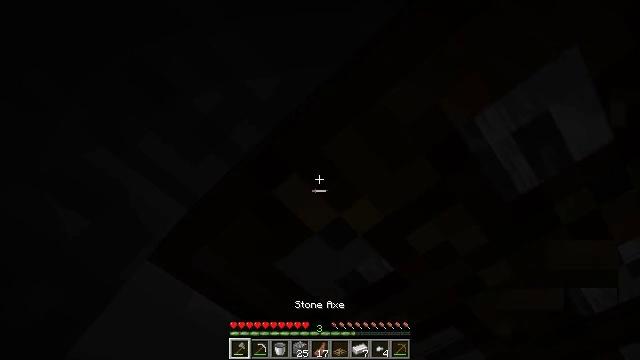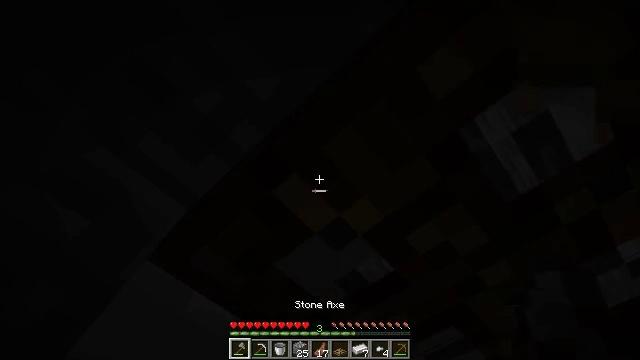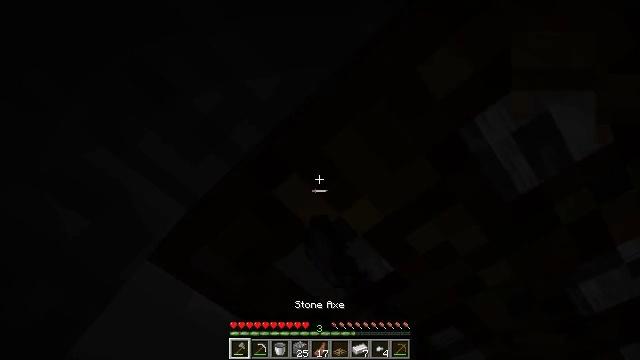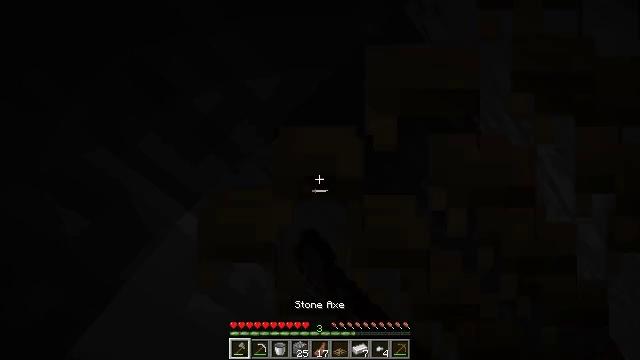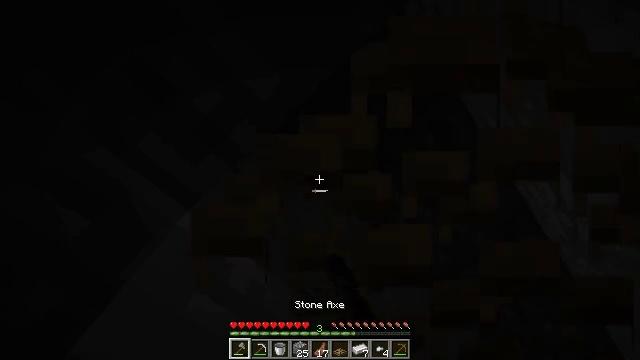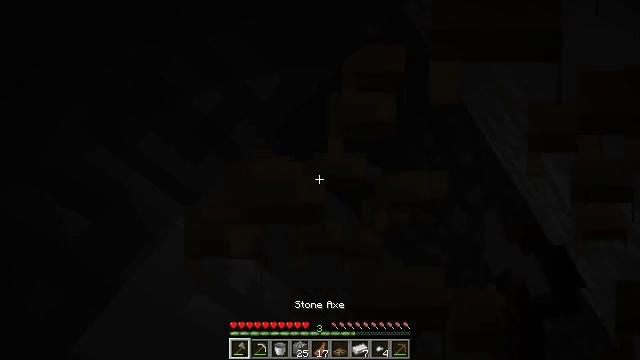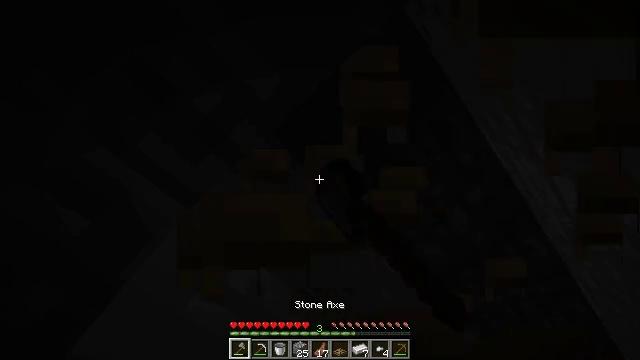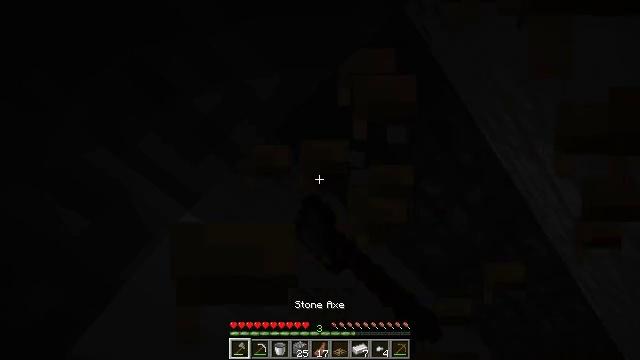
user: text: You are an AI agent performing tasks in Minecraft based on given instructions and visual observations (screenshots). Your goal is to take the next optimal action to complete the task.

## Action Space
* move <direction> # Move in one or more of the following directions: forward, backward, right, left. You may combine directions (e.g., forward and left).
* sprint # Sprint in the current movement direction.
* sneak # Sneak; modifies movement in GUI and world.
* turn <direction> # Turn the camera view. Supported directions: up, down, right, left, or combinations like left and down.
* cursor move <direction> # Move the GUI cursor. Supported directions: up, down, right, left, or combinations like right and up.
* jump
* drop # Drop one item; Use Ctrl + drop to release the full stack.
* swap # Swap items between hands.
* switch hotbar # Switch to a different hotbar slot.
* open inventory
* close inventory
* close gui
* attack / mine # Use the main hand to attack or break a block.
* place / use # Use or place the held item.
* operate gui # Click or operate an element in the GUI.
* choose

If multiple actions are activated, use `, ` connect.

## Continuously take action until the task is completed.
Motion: motion action
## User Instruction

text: Remove the oak trapdoor from its place.
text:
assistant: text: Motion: attack / mine
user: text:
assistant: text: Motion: attack / mine
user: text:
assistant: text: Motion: attack / mine
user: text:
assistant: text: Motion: attack / mine
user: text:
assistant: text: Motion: attack / mine
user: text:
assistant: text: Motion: attack / mine
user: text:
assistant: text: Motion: attack / mine
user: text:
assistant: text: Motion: attack / mine